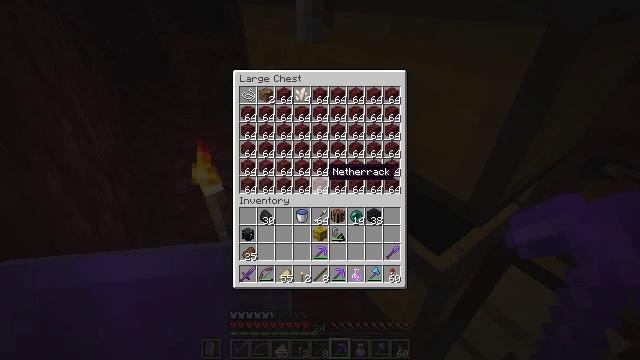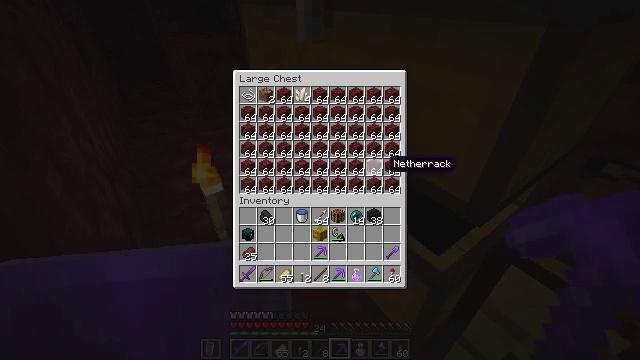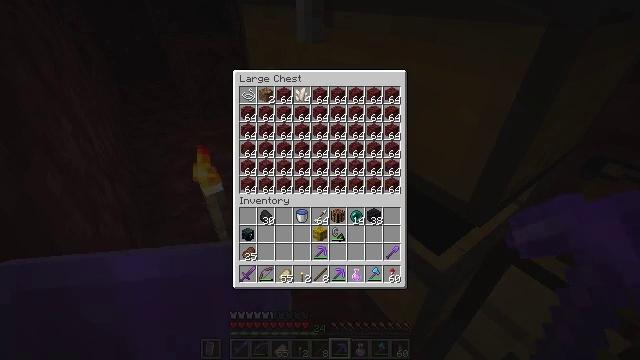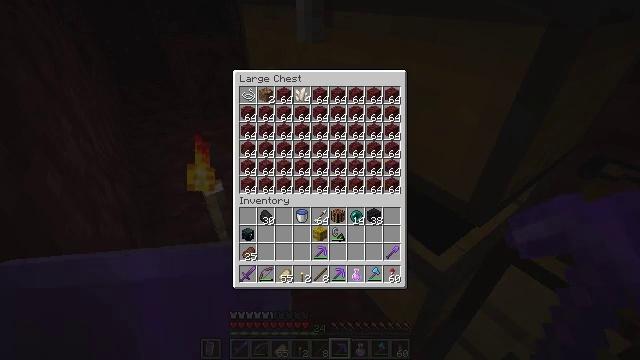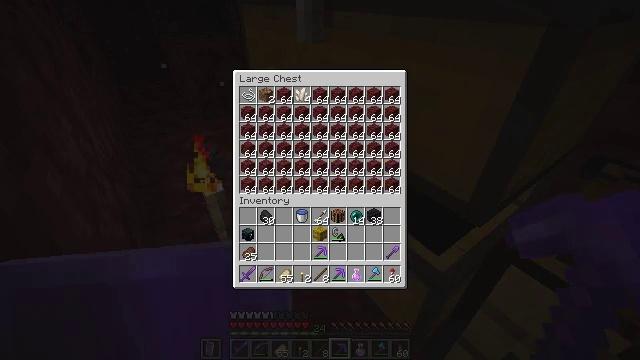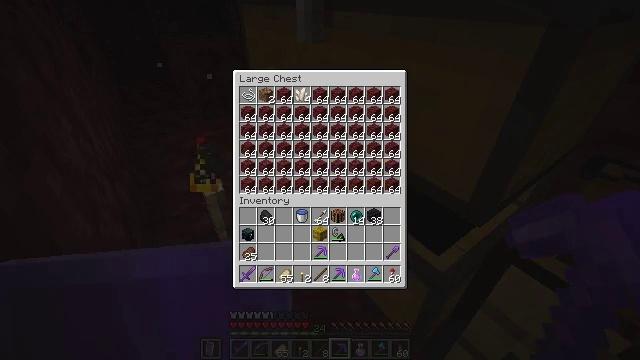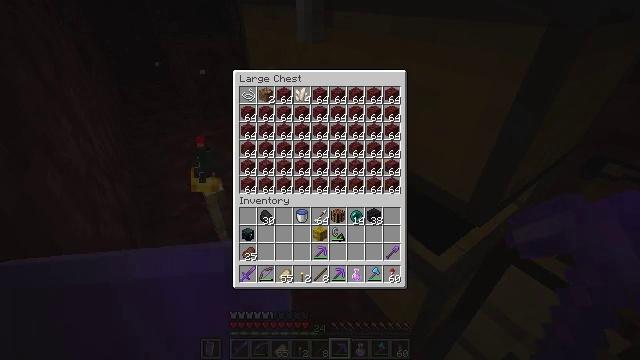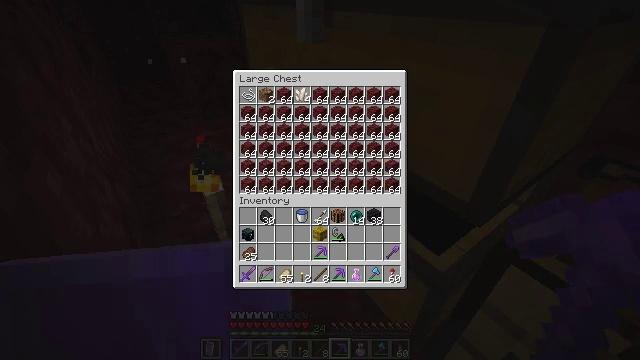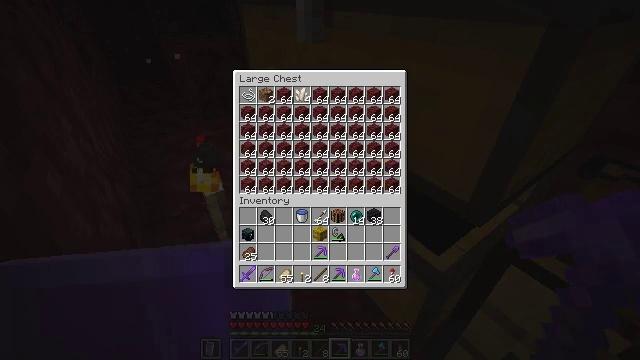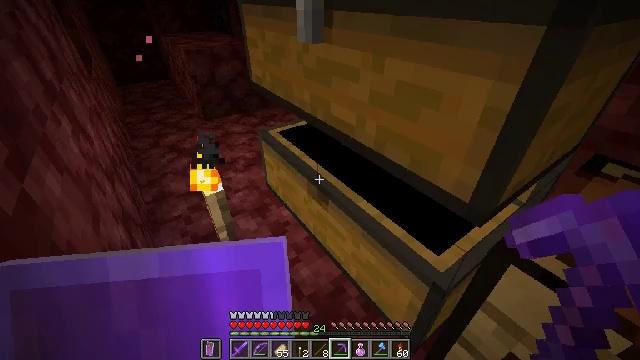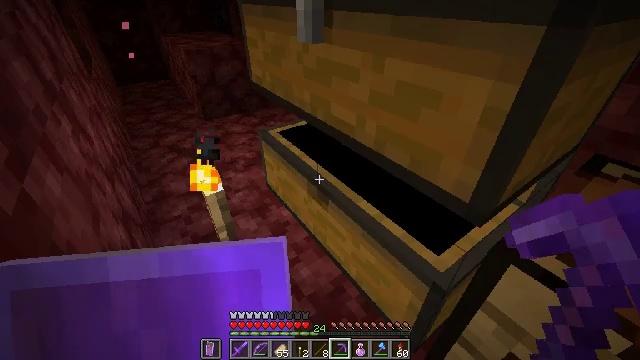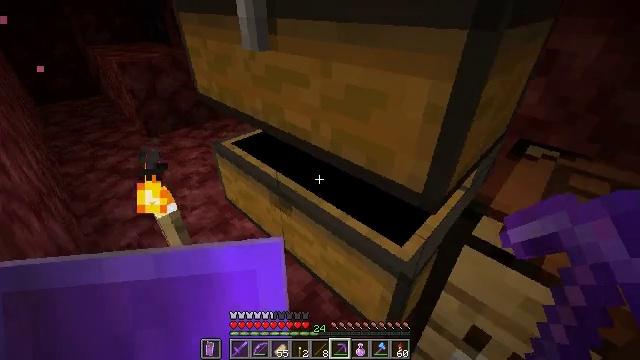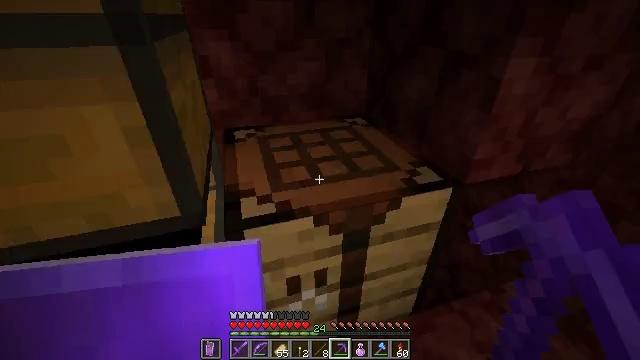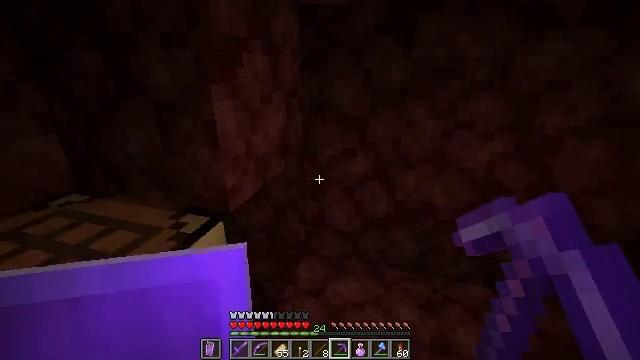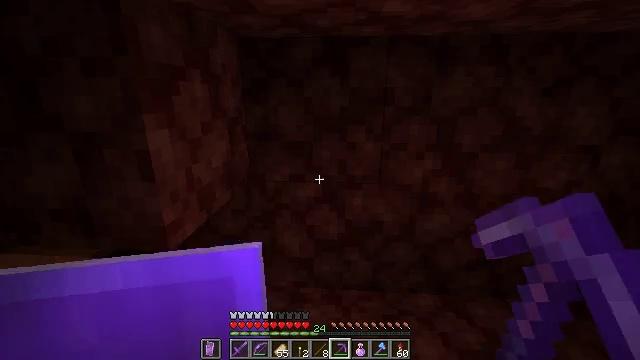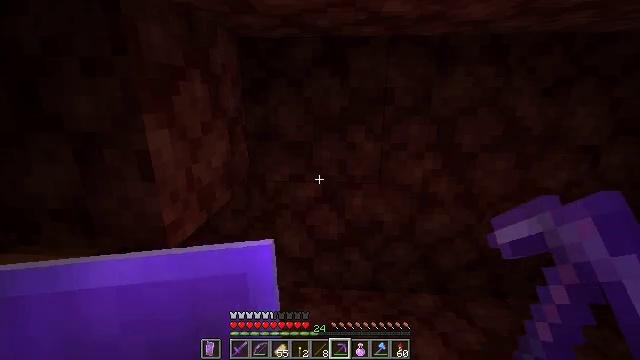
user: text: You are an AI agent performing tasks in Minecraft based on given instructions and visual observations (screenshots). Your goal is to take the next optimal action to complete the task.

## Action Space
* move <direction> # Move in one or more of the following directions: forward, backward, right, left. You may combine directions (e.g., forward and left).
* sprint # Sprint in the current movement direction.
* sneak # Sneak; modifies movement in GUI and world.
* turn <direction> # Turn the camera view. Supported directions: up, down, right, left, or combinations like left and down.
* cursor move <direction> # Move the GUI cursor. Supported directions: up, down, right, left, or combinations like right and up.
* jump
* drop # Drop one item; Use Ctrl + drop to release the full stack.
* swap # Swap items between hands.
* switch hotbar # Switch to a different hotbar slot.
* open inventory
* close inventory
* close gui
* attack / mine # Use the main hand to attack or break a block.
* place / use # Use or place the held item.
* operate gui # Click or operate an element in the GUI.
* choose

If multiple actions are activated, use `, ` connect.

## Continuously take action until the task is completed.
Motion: motion action
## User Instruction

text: Break the blackstone block.
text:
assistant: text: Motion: turn right and up
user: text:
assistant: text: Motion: turn right
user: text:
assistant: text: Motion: turn right
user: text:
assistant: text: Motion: no_op
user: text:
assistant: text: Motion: no_op
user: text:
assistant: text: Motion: no_op
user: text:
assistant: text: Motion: no_op
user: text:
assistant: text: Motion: no_op
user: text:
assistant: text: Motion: no_op
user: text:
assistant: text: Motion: no_op
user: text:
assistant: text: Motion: turn right and up
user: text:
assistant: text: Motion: turn right and up
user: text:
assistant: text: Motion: turn right and up
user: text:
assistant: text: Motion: turn right and up
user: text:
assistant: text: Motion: no_op
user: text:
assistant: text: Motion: no_op
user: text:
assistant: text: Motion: no_op
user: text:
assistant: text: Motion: move forward, turn left
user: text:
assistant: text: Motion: move forward
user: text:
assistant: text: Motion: move forward, turn left
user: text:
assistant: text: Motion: move forward
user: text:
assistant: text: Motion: move forward
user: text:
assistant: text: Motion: move forward, turn right and up
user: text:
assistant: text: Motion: move forward, turn right and up
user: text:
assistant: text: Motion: move forward, turn right and up
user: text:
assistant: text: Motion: move forward
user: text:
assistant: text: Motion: move forward, turn right
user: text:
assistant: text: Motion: move forward, turn right
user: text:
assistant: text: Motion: move forward, turn right
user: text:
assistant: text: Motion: move forward